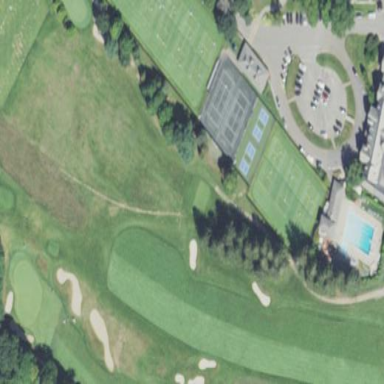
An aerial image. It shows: Rough area on grassy golf course.